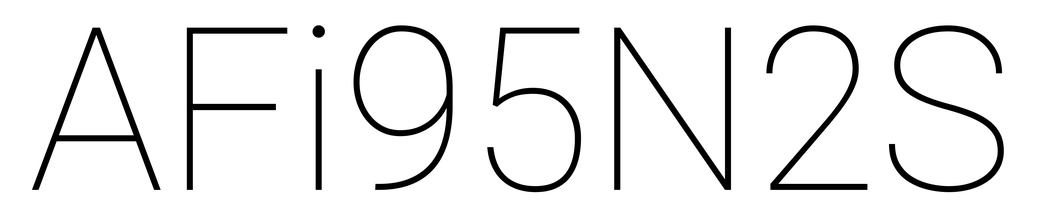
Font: Roboto_Thin